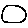
Label: circle